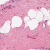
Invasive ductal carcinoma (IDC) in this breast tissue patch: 0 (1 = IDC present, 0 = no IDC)